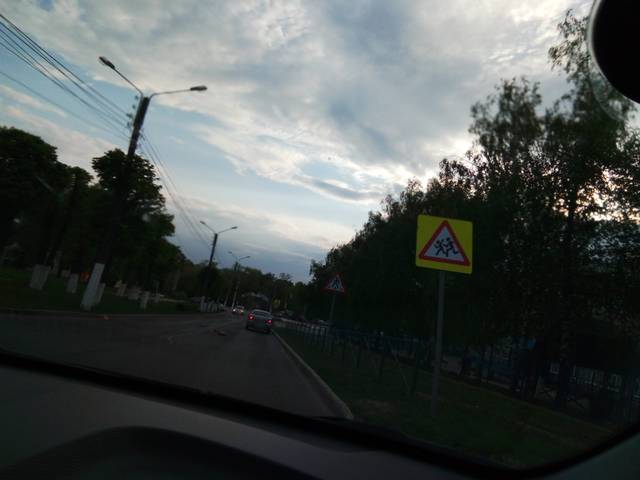
Region: Russia
Coordinates: 56.118, 47.257